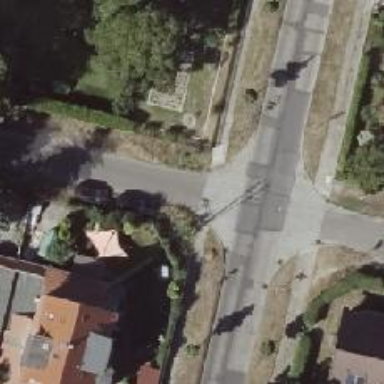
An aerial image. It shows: Road with "give way" sign.